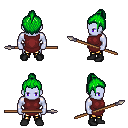
a pixel art fantasy rpg character, male body template, dark elf, purple skin, maroon tunic, gold greaves, green short topknot hairstyle, black shoes, spear, four views (front, back, left, right), 2x2 character sprite sheet, small pixel art, hard edges, no anti-aliasing